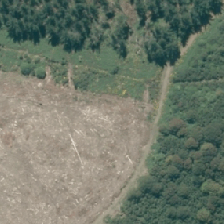
Land cover: harvested_forest